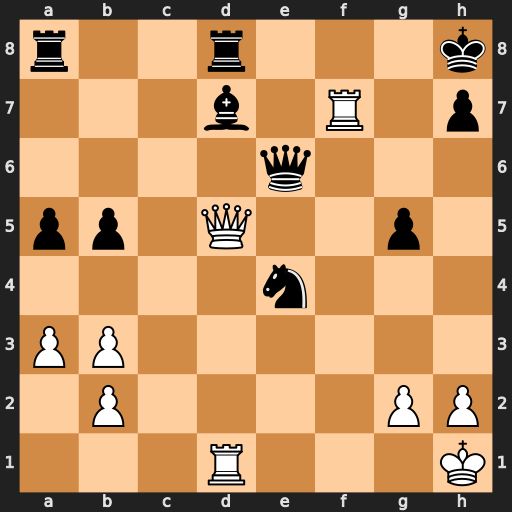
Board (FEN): r2r3k/3b1R1p/4q3/pp1Q2p1/4n3/PP6/1P4PP/3R3K
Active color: w
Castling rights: -
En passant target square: -
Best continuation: Qd4+ Nf6 Rxf6 Kg8 Rxe6